Question: I am trying to get a certain effect on a header for a mockup. It has white glow almost not noticeable. You will see it in this picture i provide behind the title and sub title. How can i get that glow effect with css? I do have a header with the entire thing but is that a good idea to use an image for an entire header? Also i want those two lines near the subtitle. Is it possible to code those lines? And last, the button "order now", will that be possible to make with css or should i just use an image of that and link it?
mockup

jsfiddle - <URL> [what i currently have]
'''
<header>
<h1>Taffies Cupcakes</h1>
<h2>Fresh and tasty</h2>
</header>
body{
background-color:#e7d2c9;
}
header h1{
font-family:georgia;
font-size:46px;
color:#784f3d;
text-align:center;
margin-top:50px;
}
header h2{
font-family:segoe script;
font-size:32px;
color:#846a5f;
text-align:center;
}
'''
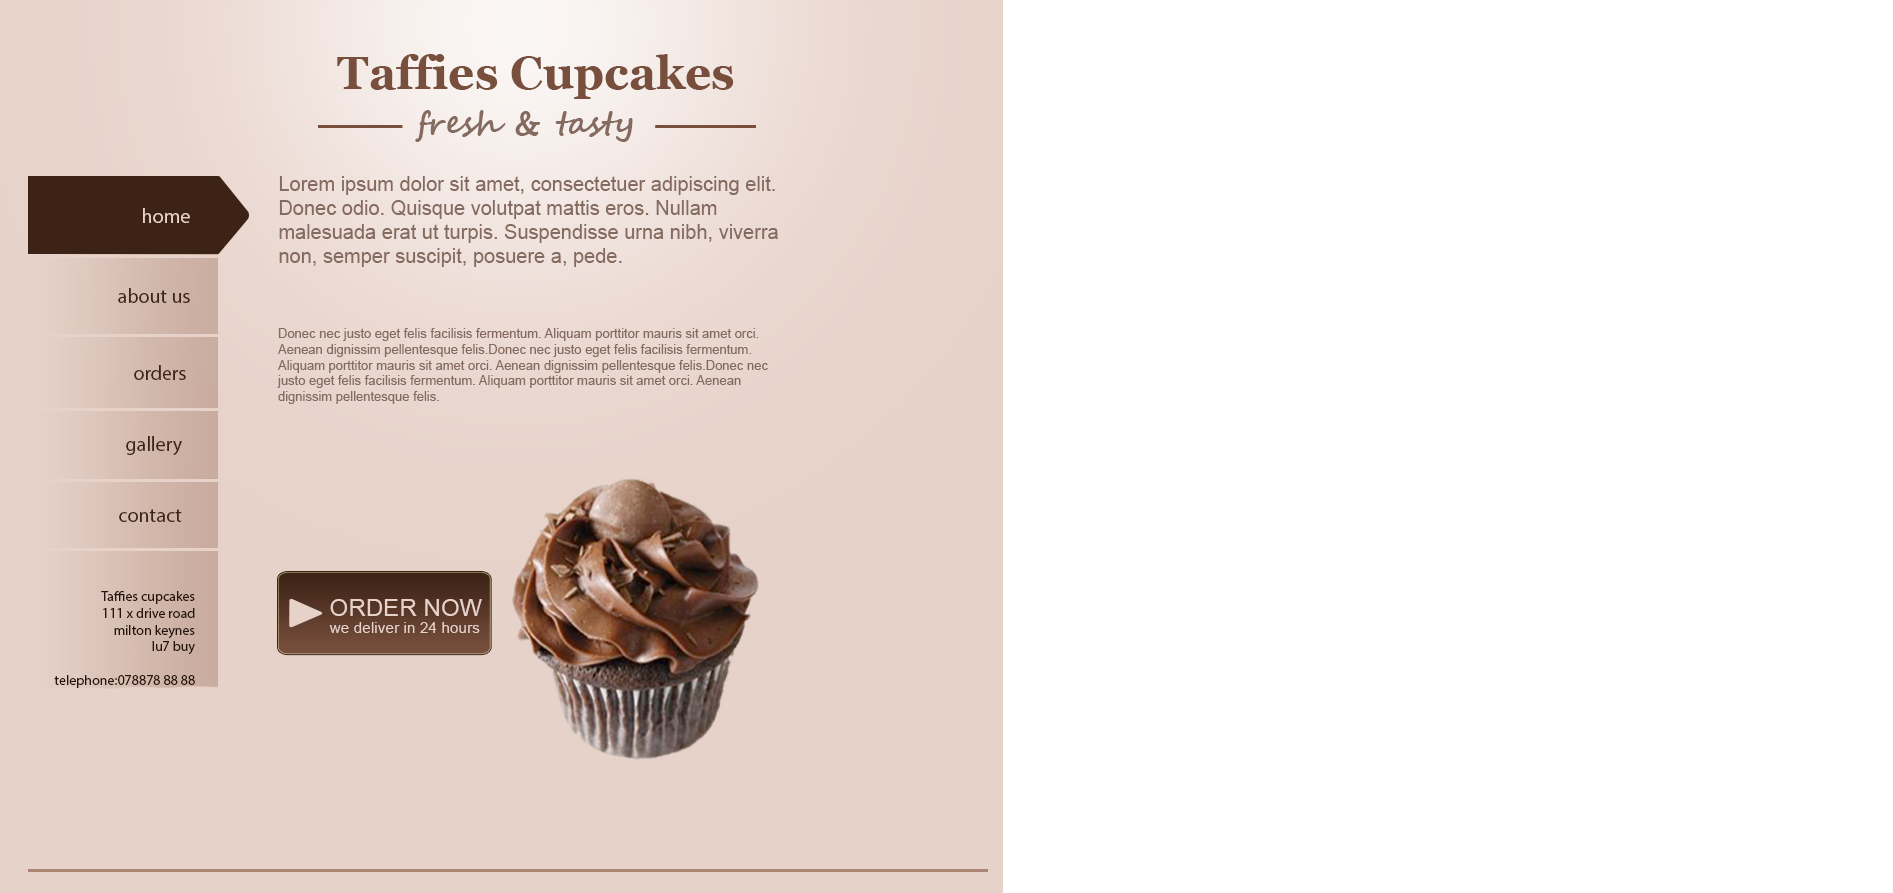
Answer: All of this is possible to do in CSS 3, I wouldn't recommend it though. Using an image for the button and the header is the best idea if you want it to look the same in all browsers. If you want to do it in CSS anyway try this:
HTML:
'''
<header>
<div class="shadow"></div>
<h1>Taffies Cupcakes</h1>
<h2><div class="line"></div>Fresh and tasty<div class="line"></div></h2>
</header>
'''
CSS:
'''
header > .shadow {
width: 0px;
height: 0px;
margin: 0px 50%;
box-shadow: 0px 0px 200px 100px white;
}
header h2 > .line {
height: 1px;
width: 100px;
margin: 5px 20px;
background-color: #846a5f;
display: inline-block;
vertical-align: middle;
}
'''
As the other answers have mentioned, 'radial-gradient' is probably the way to go here. Just apply it to the 'header' element instead of using my version with box-shadow (which might be a little hacky to some).
HTML:
'''
<button class="special"><div class="icon"></div><div class="headline">ORDER NOW</div><div class="description">We deliver in 24 hours</div></button>
'''
CSS:
'''
button.special {
background:-webkit-gradient( linear, left top, left bottom, color-stop(0.05, #784f3d), color-stop(1, #846a5f) );
background:-moz-linear-gradient( center top, #784f3d 5%, #846a5f 100% );
filter:progid:DXImageTransform.Microsoft.gradient(startColorstr='#784f3d', endColorstr='#846a5f');
background-color:#784f3d;
color: #e7d2c9;
text-align: left;
border: 0;
outline: 0;
border-radius: 5px;
height: 42px;
}
button.special > .icon {
width: 27px;
height: 27px;
/*background-image: url('triangle-button.png')*/
position: absolute;
margin: 5px;
}
button.special > .headline {
margin-left: 42px;
font-size: 18px;
}
button.special > .description {
margin-left: 42px;
font-size: 12px;
}
'''
<URL>